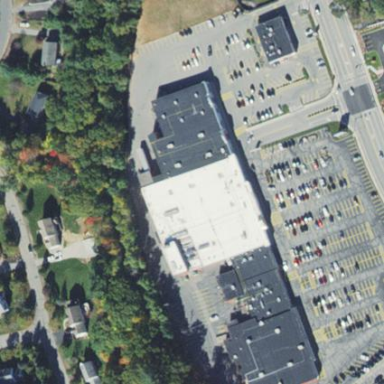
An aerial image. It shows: Parking area with surface.